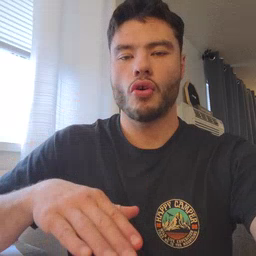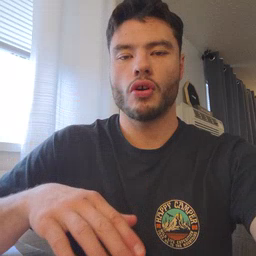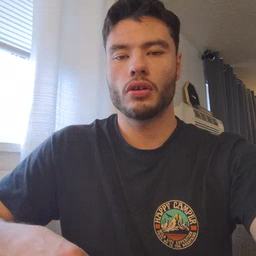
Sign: on